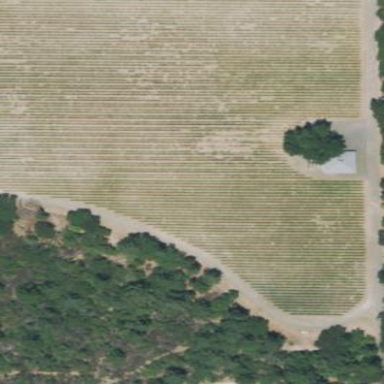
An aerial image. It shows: Vineyard growing wine grapes.